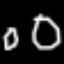
Label: octagon